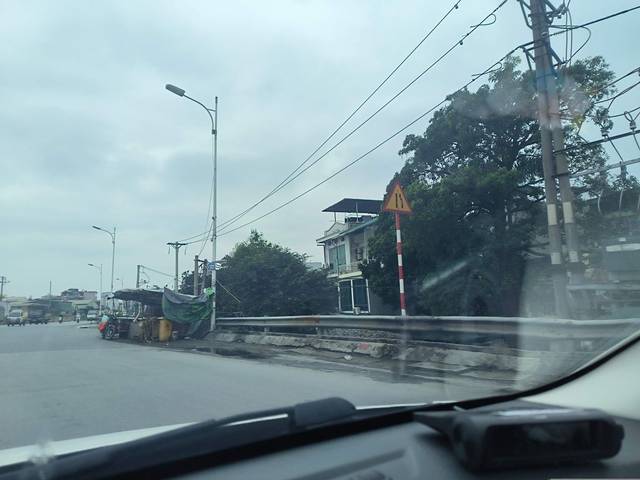
Region: Vietnam
Coordinates: 21.002, 105.877